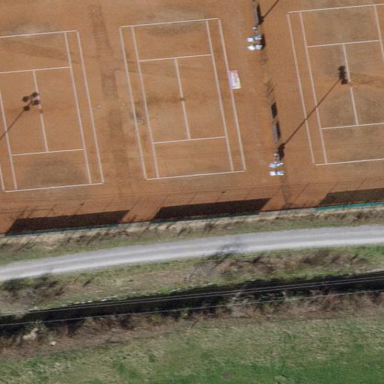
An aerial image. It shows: Tennis court in leisure pitch.